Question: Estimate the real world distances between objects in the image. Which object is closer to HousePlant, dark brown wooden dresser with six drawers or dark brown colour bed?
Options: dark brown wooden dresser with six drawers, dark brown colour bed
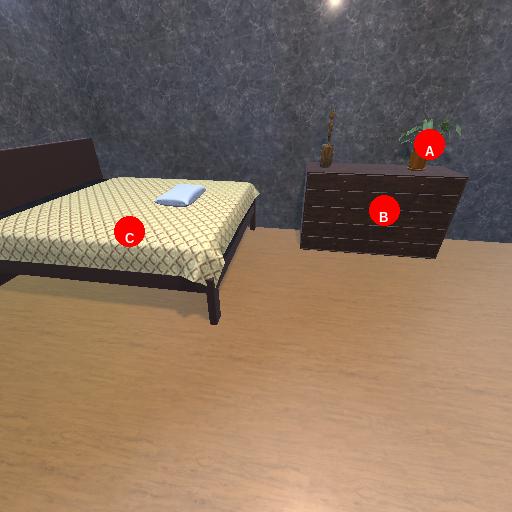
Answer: dark brown wooden dresser with six drawers